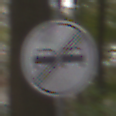
Verkehrszeichen: EndeUeberholverbot
Umgebung: Outdoor, Nature
Tageszeit: Midday
Wetter: Overcast
Licht: Natural
Jahreszeit: NotSpecified
Kontrast: LowContrast